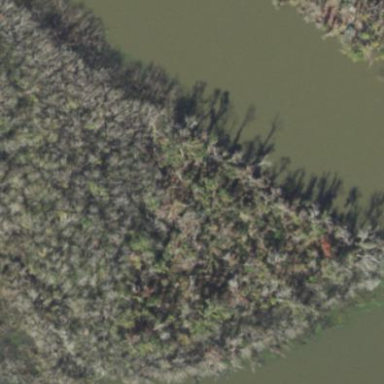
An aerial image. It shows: Swampy wetland area.